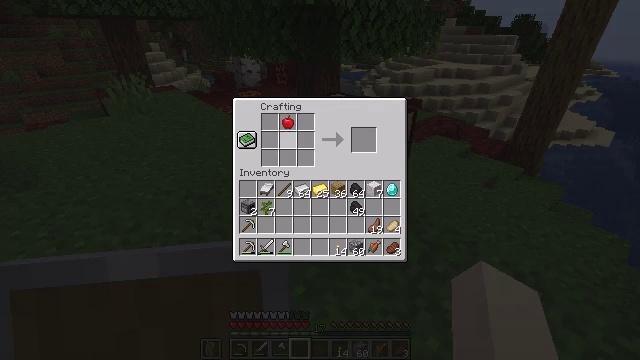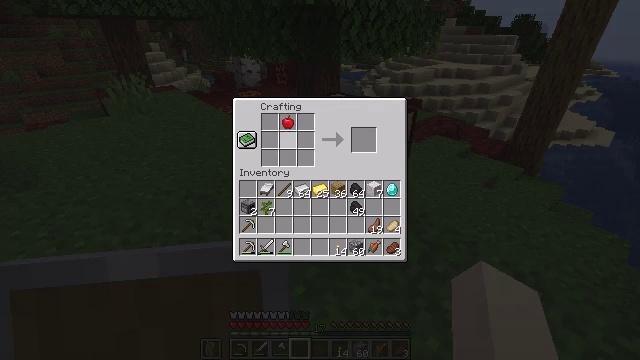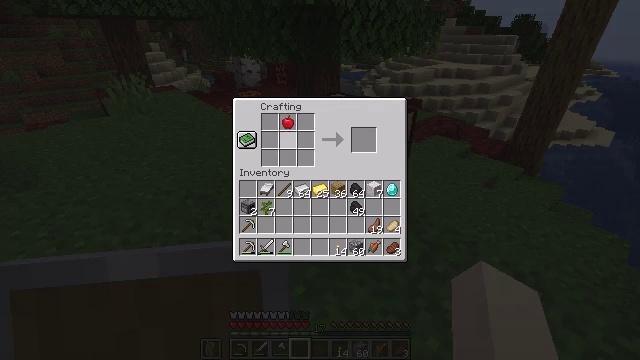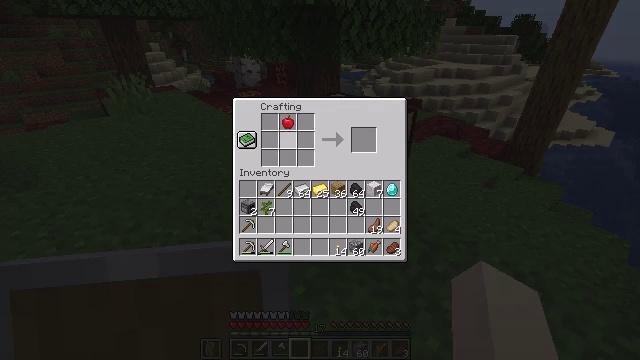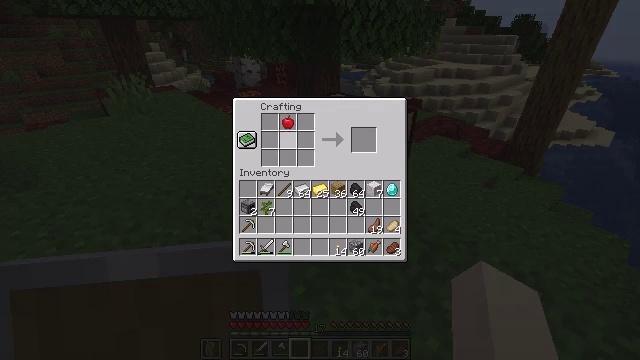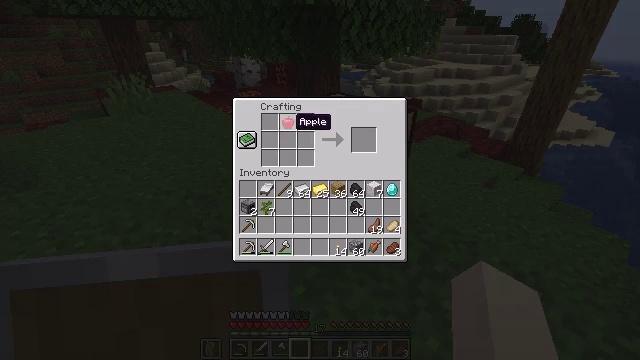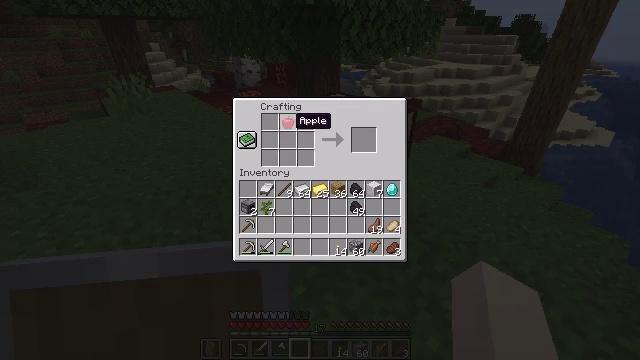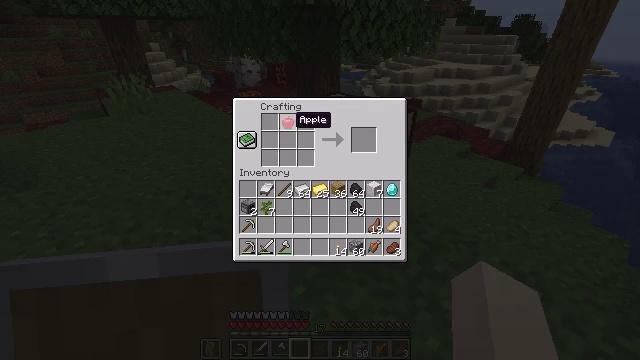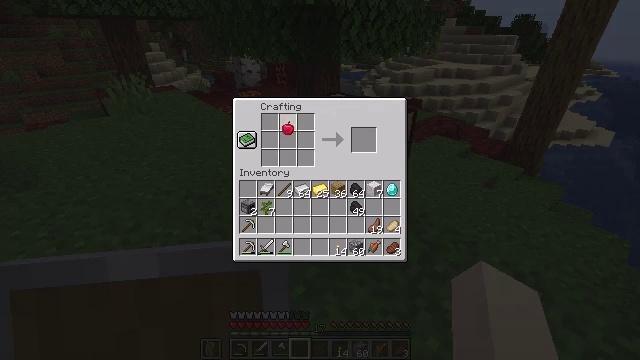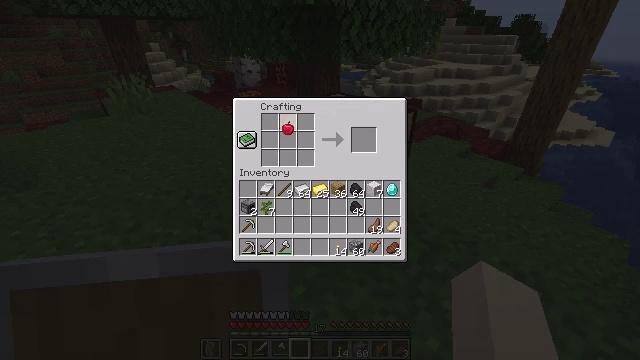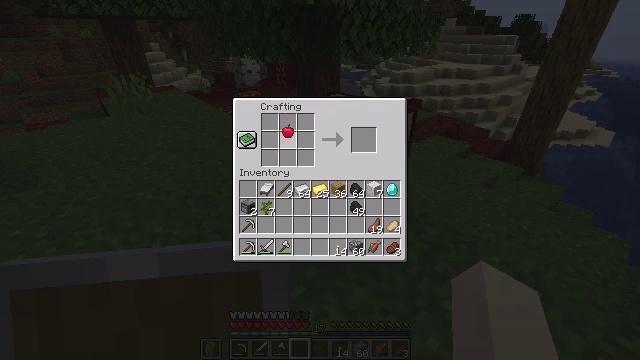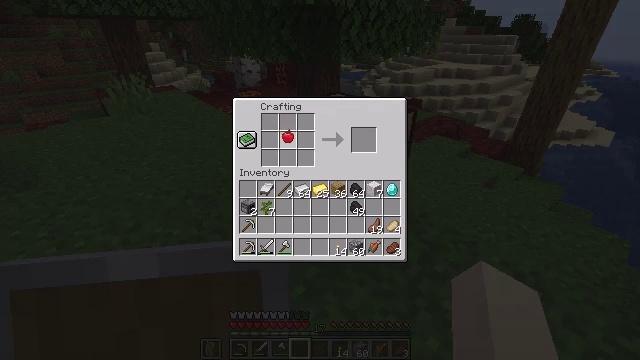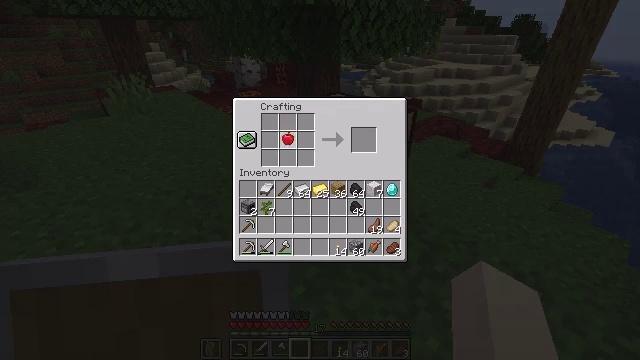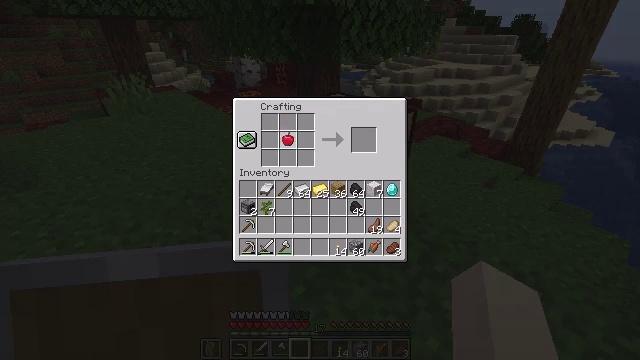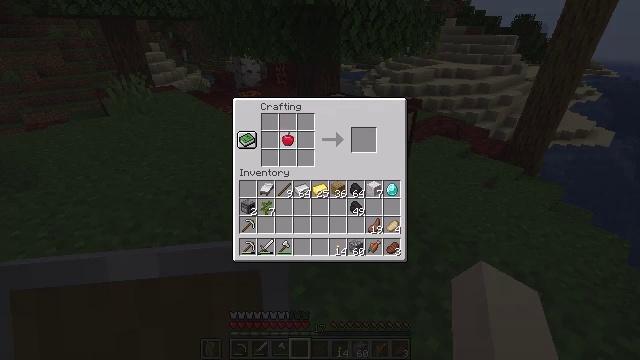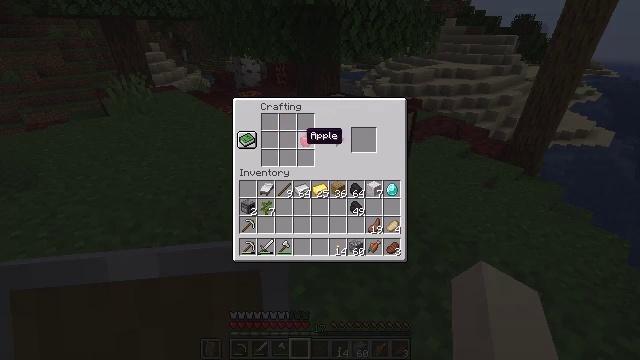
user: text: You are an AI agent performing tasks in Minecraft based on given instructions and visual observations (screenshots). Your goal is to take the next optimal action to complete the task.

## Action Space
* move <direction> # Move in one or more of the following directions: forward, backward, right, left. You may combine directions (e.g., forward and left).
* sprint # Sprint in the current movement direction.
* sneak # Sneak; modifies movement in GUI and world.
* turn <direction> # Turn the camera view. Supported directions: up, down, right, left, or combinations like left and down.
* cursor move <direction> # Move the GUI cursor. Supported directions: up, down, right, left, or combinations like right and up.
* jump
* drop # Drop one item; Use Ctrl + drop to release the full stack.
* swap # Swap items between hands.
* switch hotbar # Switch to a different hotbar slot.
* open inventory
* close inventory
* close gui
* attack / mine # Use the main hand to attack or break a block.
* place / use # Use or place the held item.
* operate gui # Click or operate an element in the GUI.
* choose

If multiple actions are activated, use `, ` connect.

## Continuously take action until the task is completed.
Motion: motion action
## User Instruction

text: Combine gold ingots and an apple to make a golden apple.
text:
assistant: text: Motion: no_op
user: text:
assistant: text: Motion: no_op
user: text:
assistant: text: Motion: no_op
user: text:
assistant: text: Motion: no_op
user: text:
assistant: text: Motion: no_op
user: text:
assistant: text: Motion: no_op
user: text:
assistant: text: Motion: no_op
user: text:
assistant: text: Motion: operate gui
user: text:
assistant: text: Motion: operate gui
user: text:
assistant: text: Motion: operate gui
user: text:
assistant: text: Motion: no_op
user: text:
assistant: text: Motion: no_op
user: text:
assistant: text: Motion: operate gui
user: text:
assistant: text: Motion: operate gui
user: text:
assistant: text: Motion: cursor move right
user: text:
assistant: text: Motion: cursor move right and down
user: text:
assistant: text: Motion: no_op
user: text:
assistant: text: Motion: no_op
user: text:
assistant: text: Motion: no_op
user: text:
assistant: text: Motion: no_op
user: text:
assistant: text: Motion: no_op
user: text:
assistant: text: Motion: no_op
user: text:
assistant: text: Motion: no_op
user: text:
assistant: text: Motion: no_op
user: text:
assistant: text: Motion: no_op
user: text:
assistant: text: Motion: no_op
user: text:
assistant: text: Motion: cursor move left and up
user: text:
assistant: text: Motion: cursor move up
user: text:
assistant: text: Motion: no_op
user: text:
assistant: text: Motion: no_op